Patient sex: F
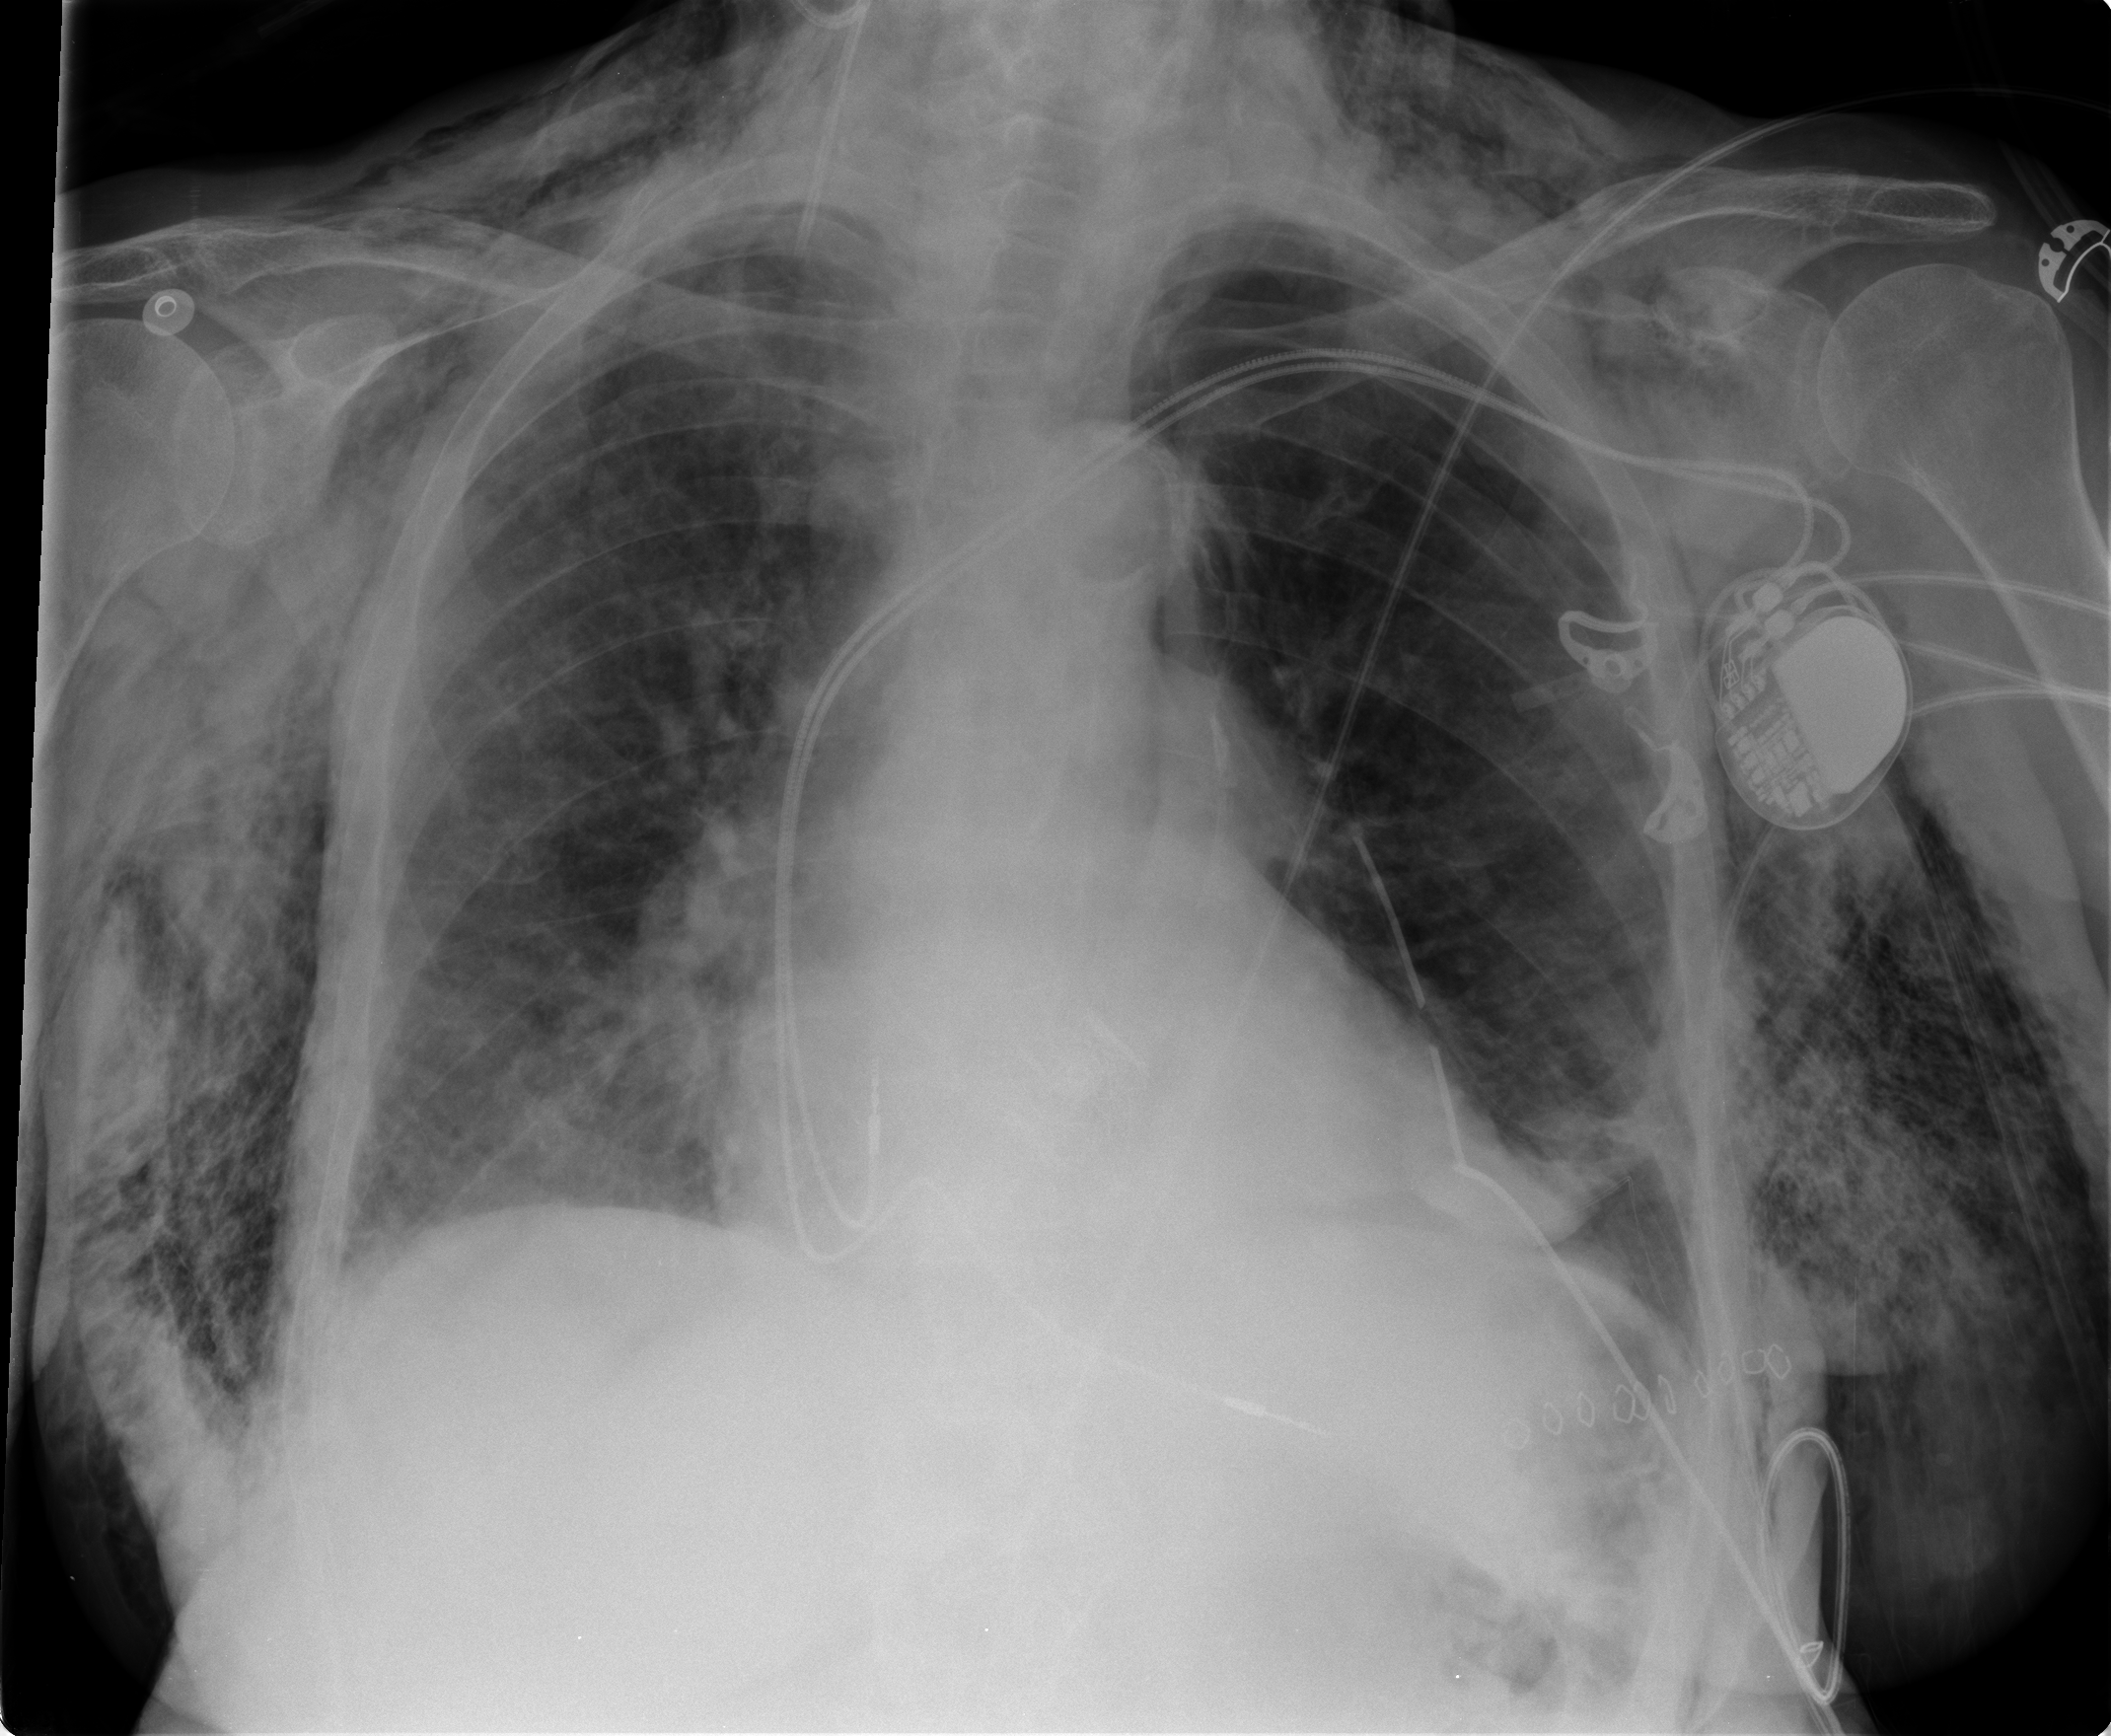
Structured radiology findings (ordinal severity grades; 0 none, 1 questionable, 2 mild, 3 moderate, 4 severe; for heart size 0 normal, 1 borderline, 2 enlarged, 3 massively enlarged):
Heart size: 1
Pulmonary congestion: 0
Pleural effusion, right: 0
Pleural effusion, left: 0
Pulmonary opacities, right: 0
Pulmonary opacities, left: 0
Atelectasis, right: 2
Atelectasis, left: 2